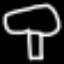
Label: mushroom